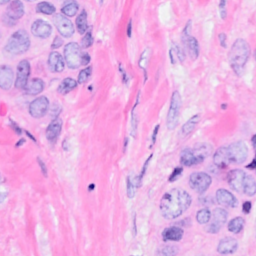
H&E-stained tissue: Breast